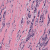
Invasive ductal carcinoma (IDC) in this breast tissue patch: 1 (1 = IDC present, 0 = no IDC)